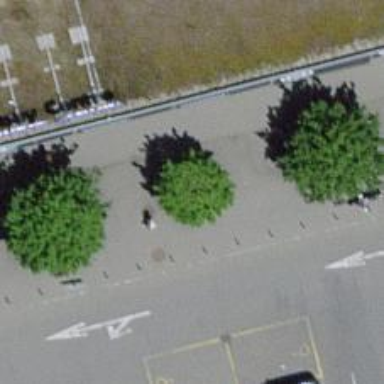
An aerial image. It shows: Urban tree with broadleaved leaves.